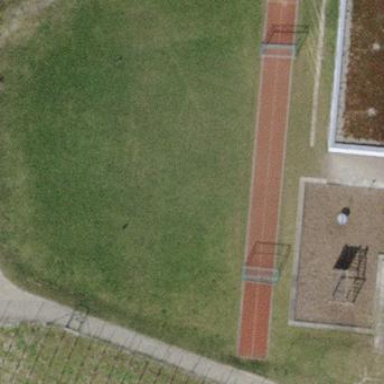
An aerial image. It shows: Multi-sport pitch with grass surface.